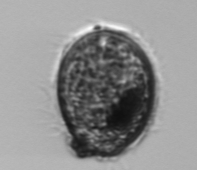
Label: Pleuronema